Question: I have inserted data from a sql trace in a table and I have a problem interpreting the data in table.
In the attached image the reads related to my SP are very low but on the next line for a value of NULL in Text Data column the reads are very high.
How do i interpret this.? Why the NULL rows have so high read values?
Edit: I have updated the image file. Now it has all the column names for initial 10 rows of my trace I could not find any EventType column, but there is an EventClass column which has value : 15 for every NULL row.
## Screenshot

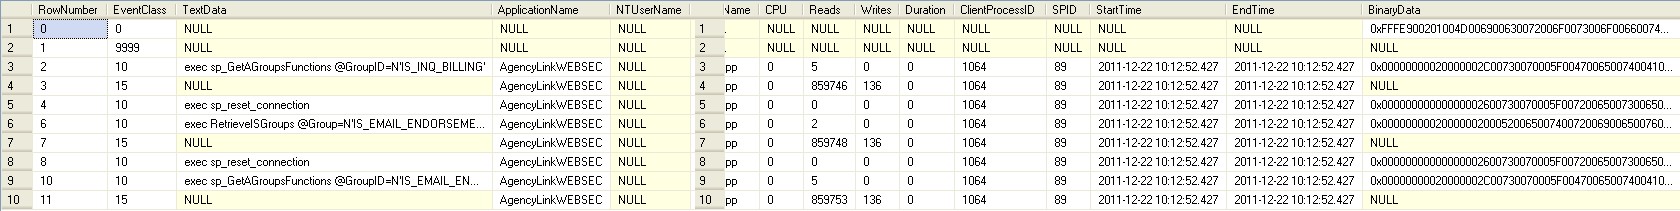
Answer: Check out the <URL>. You determine the 'EventType' by 'EventClass' value. Some 'EventClass' types come with a 'NULL' value for 'TextData'.
Also, here's a query that might help you out mapping the 'EventClass' ID to the actual event type:
'''
SELECT te.name
FROM dbo.Trace t
JOIN sys.trace_events te ON t.EventClass = te.trace_event_id
'''
where 'dbo.Trace' is the table where you save the EventClass values.